Question:
I've got the field above, I want to require them to enter a value greater than 0 for at least one, but they can also have tables and seats.
My HTML:
'''
<div class="form-row reserve">
<input type="text" name="tables" id="tables" value="0"/>
<label for="tables">corporate tables (10 seats) @ $1,950 each and/or</label>
</div>
<div class="form-row reserve">
<input type="text" name="individual" id="individual" value="0"/>
<label for="individual">individual seats @ $225 each</label>
</div>
'''
I've tried this and it doesn't seem to be working:
'''
tables: {
required: function(element){
return $("#individual").val() == 0;
}
},
individual: {
required: function(element){
return $("#tables").val() == 0;
}
}
'''
Any help would be appreciated.
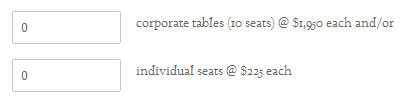
Answer: You cannot use a function inside of a 'rule' like that. 'required:' normally accepts only 'true' or 'false'. However, you could also use <URL> in order to specify a function inside of a 'true/false' 'rule'...
'''
rules: {
tables: {
required: {
depends: function(element) {
return $("#individual").val() === 0;
}
}
}
}
'''
However, using the above, your form will always pass validation because both fields are never empty (). Therefore, the 'required' rule is always satisfied. See: <URL>
You cannot fix it by removing the default value of '0' from the two fields, since the 'depends' function will never be satisfied and the fields simply remain optional. See: <URL>
Alternately, you cannot fix this by applying 'depends' to the 'min: 1' rule, since it's only allowed for use with a rule that is either 'true' or 'false'.
---
The best solution is to <URL>, to exclude negative numbers.
'''
$.validator.addMethod("myMethod", function (value, element) {
if (($("#individual").val() <= 0) && ($("#tables").val() <= 0)) {
return false;
} else {
return true;
}
}, "Please enter at least one field");
'''
<URL>